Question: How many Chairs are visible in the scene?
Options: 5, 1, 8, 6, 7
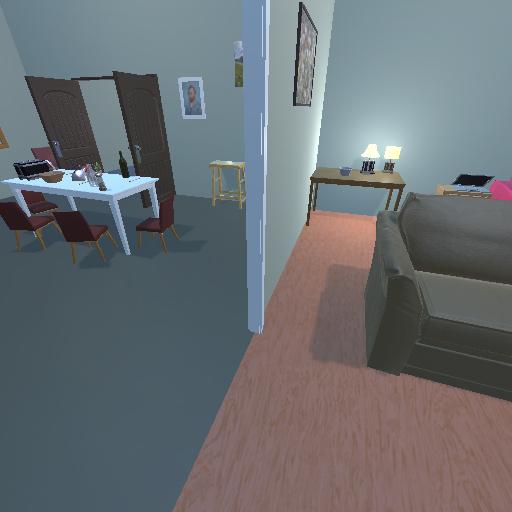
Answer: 5